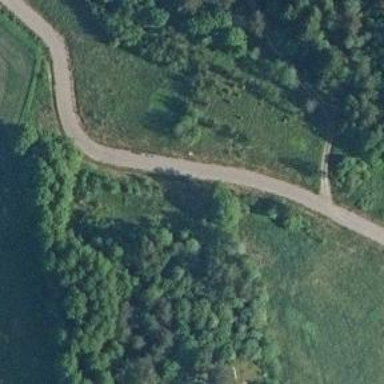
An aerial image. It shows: Unclassified road.